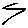
Label: zigzag